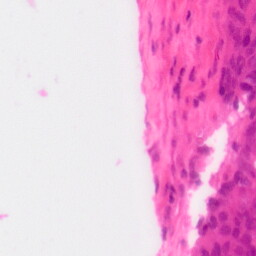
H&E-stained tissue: Colon